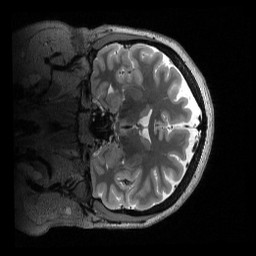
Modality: T2w
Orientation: coronal
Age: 46
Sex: female
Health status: ill
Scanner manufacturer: siemens
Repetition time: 3.2 s